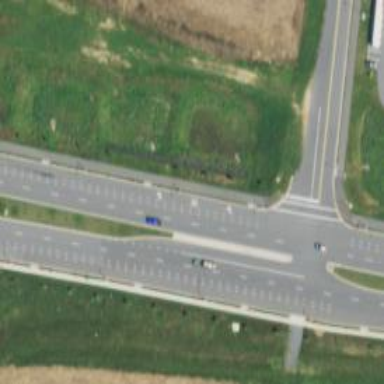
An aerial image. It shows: Primary highway.